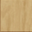
Piece: xx